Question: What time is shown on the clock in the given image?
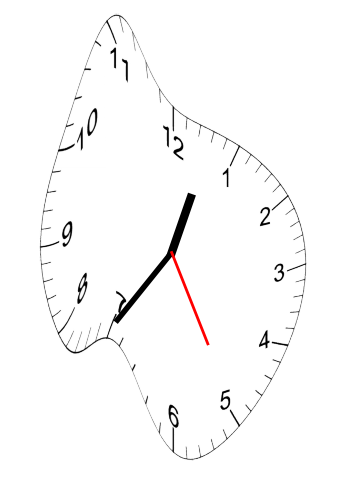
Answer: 12:35:25